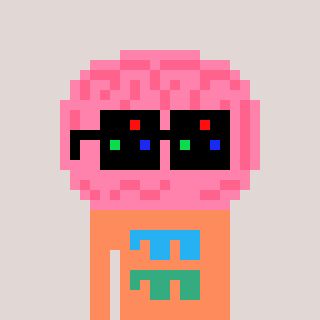
a pixel art character with square black sunglasses, a brain-shaped head and a peachy-colored body on a warm background